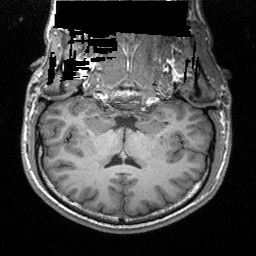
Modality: T1w
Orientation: sagittal